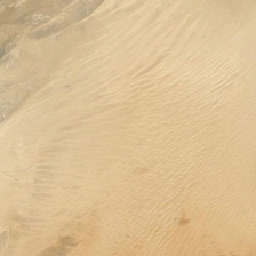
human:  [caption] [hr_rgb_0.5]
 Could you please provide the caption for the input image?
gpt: The slope is very steep.

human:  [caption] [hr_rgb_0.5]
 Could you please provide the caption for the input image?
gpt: This was overlooked from the high.

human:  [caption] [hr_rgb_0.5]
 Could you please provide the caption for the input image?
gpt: That's a look down from above.

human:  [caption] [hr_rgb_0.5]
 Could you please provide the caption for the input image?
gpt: This is looking down from a height.

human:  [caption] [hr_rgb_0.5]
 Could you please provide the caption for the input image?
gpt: This is looking down from a height.